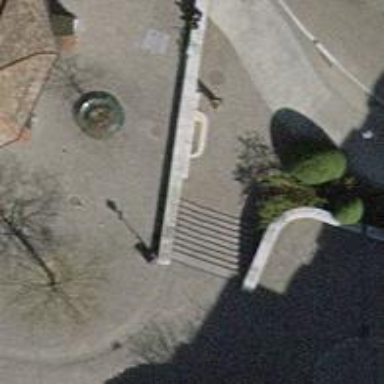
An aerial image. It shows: Fountain.